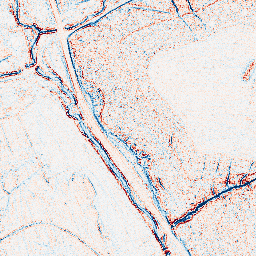
Category: classical
Decomposition family: uniform
Decomposition parameters: size: 3
Upsampling method: sinc_blackman
Upsampling parameters: scale: 2
kernel_size: 8
Upsampling scale: 2